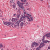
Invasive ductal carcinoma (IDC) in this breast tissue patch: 0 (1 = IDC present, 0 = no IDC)